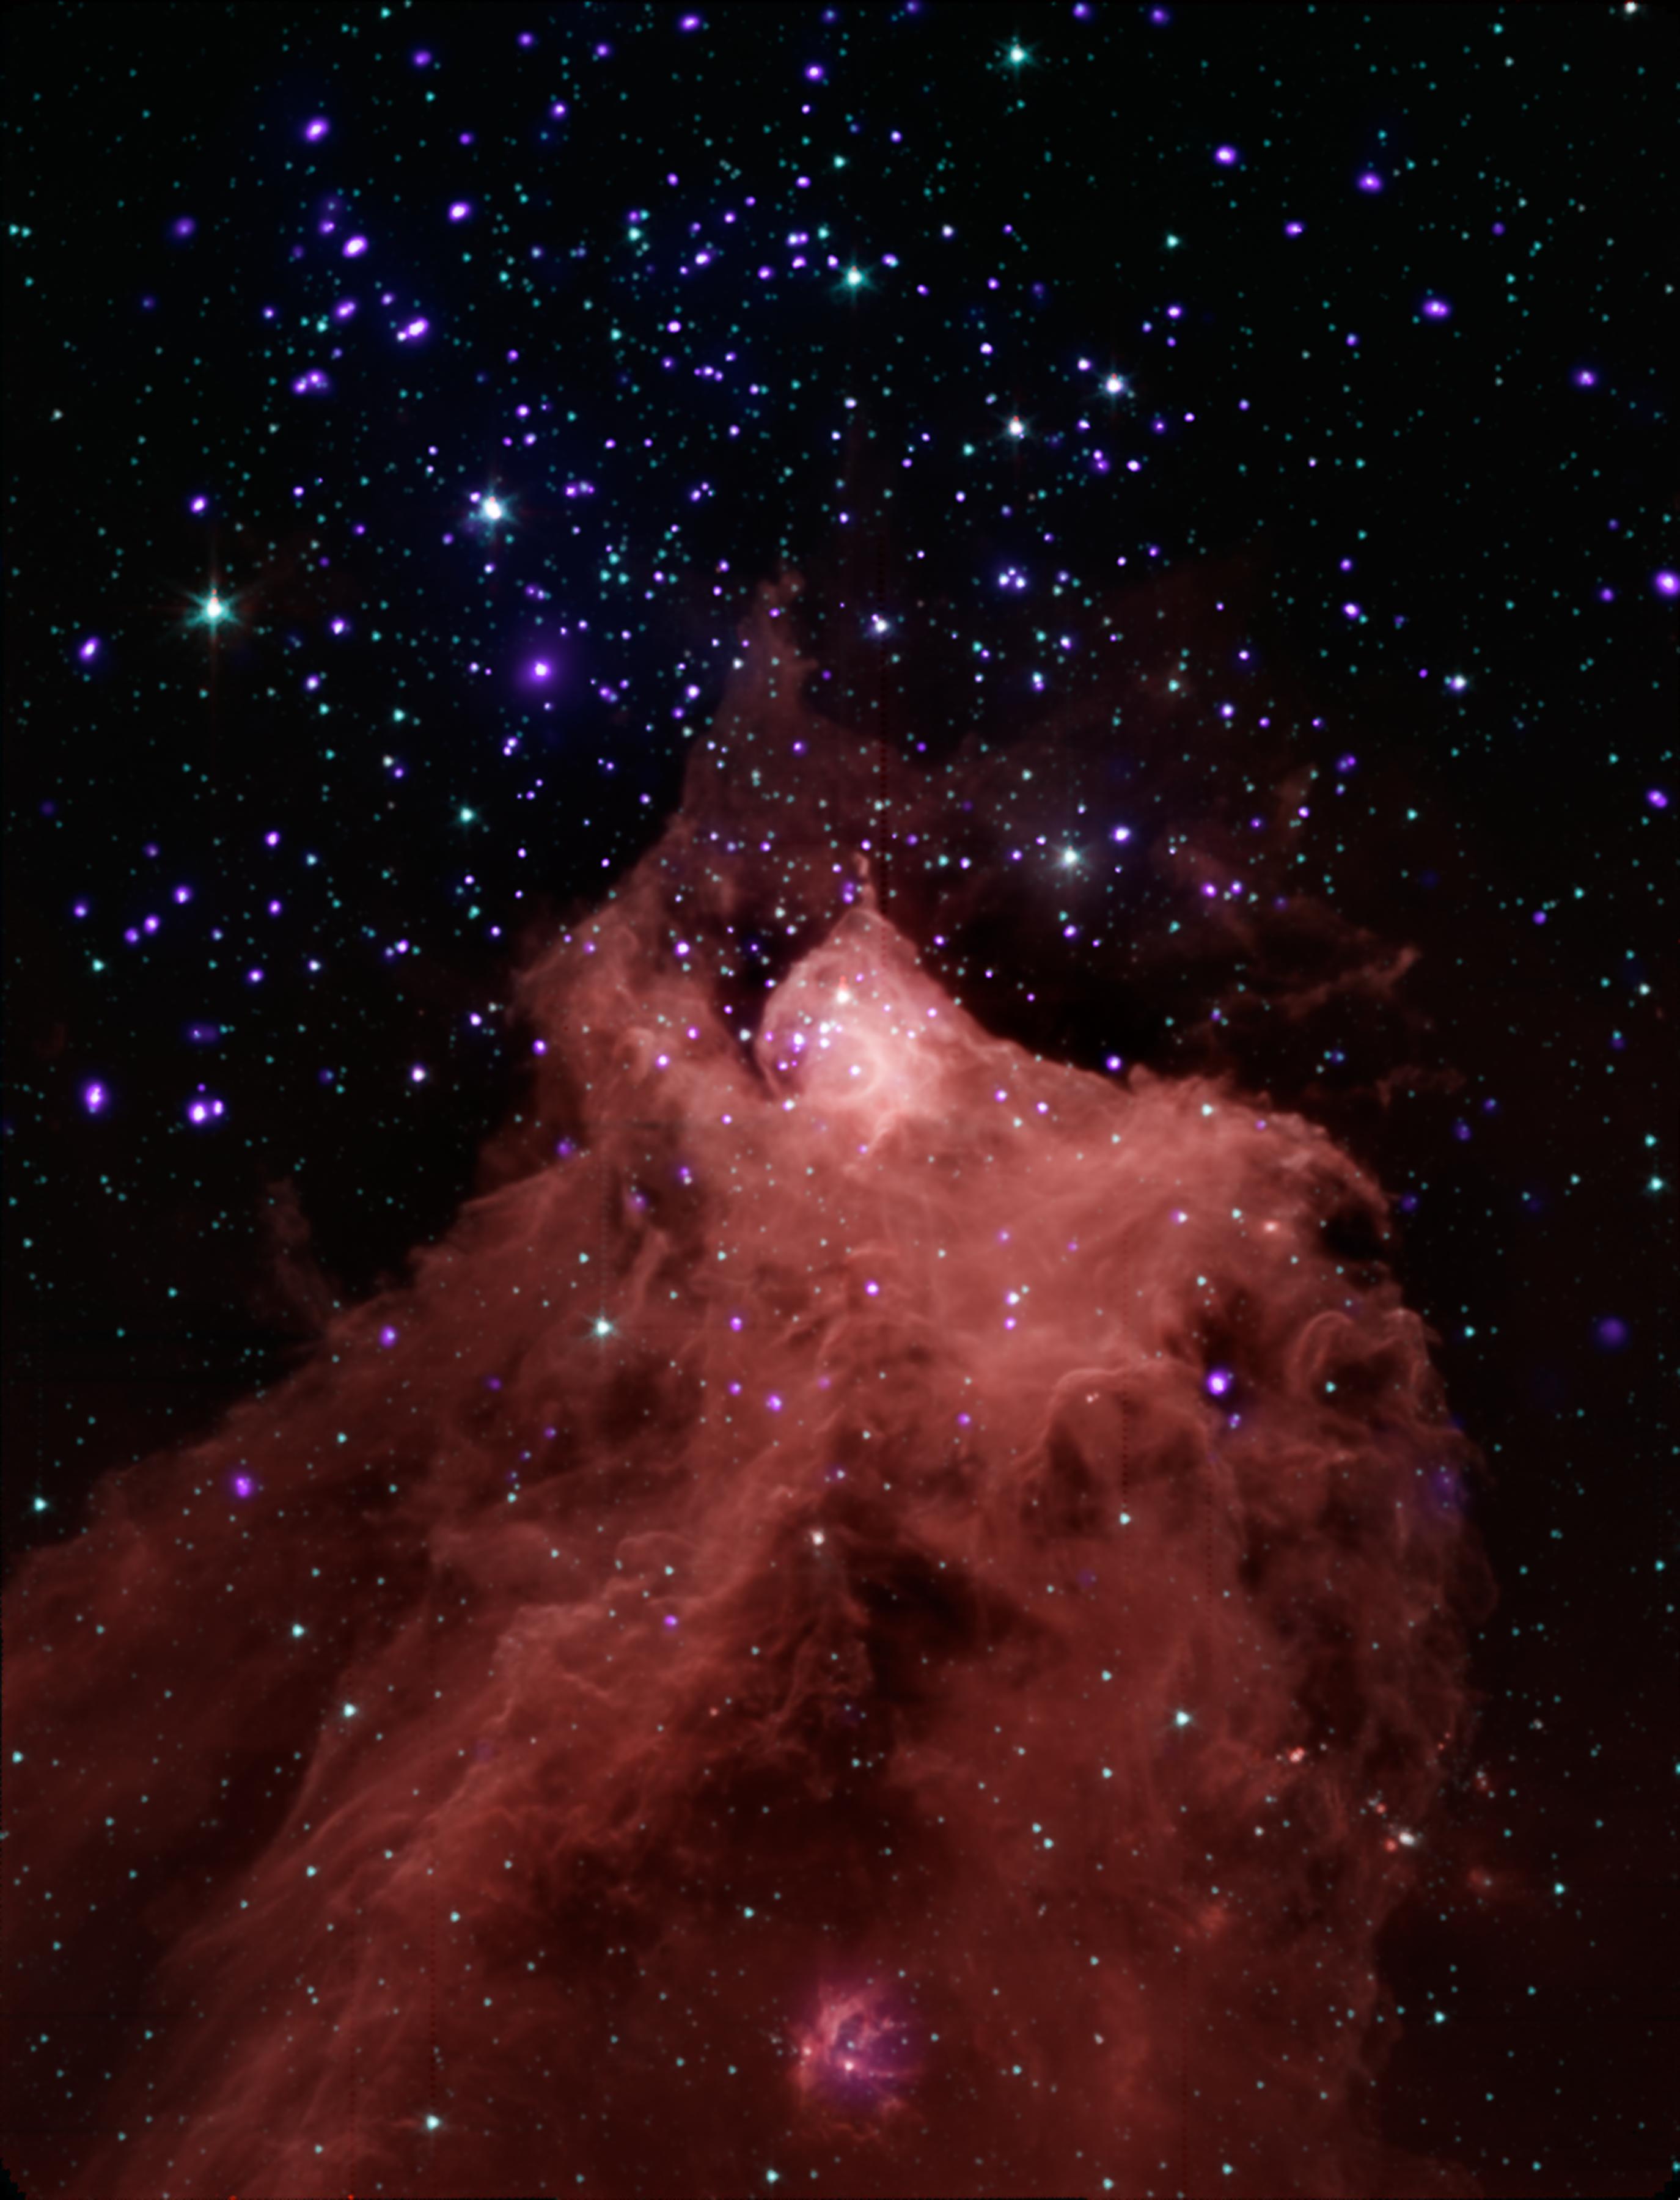
Trigger-Happy Cloud Cepheus B, Chandra X-ray Observatory,Spitzer Space Telescope